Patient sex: F
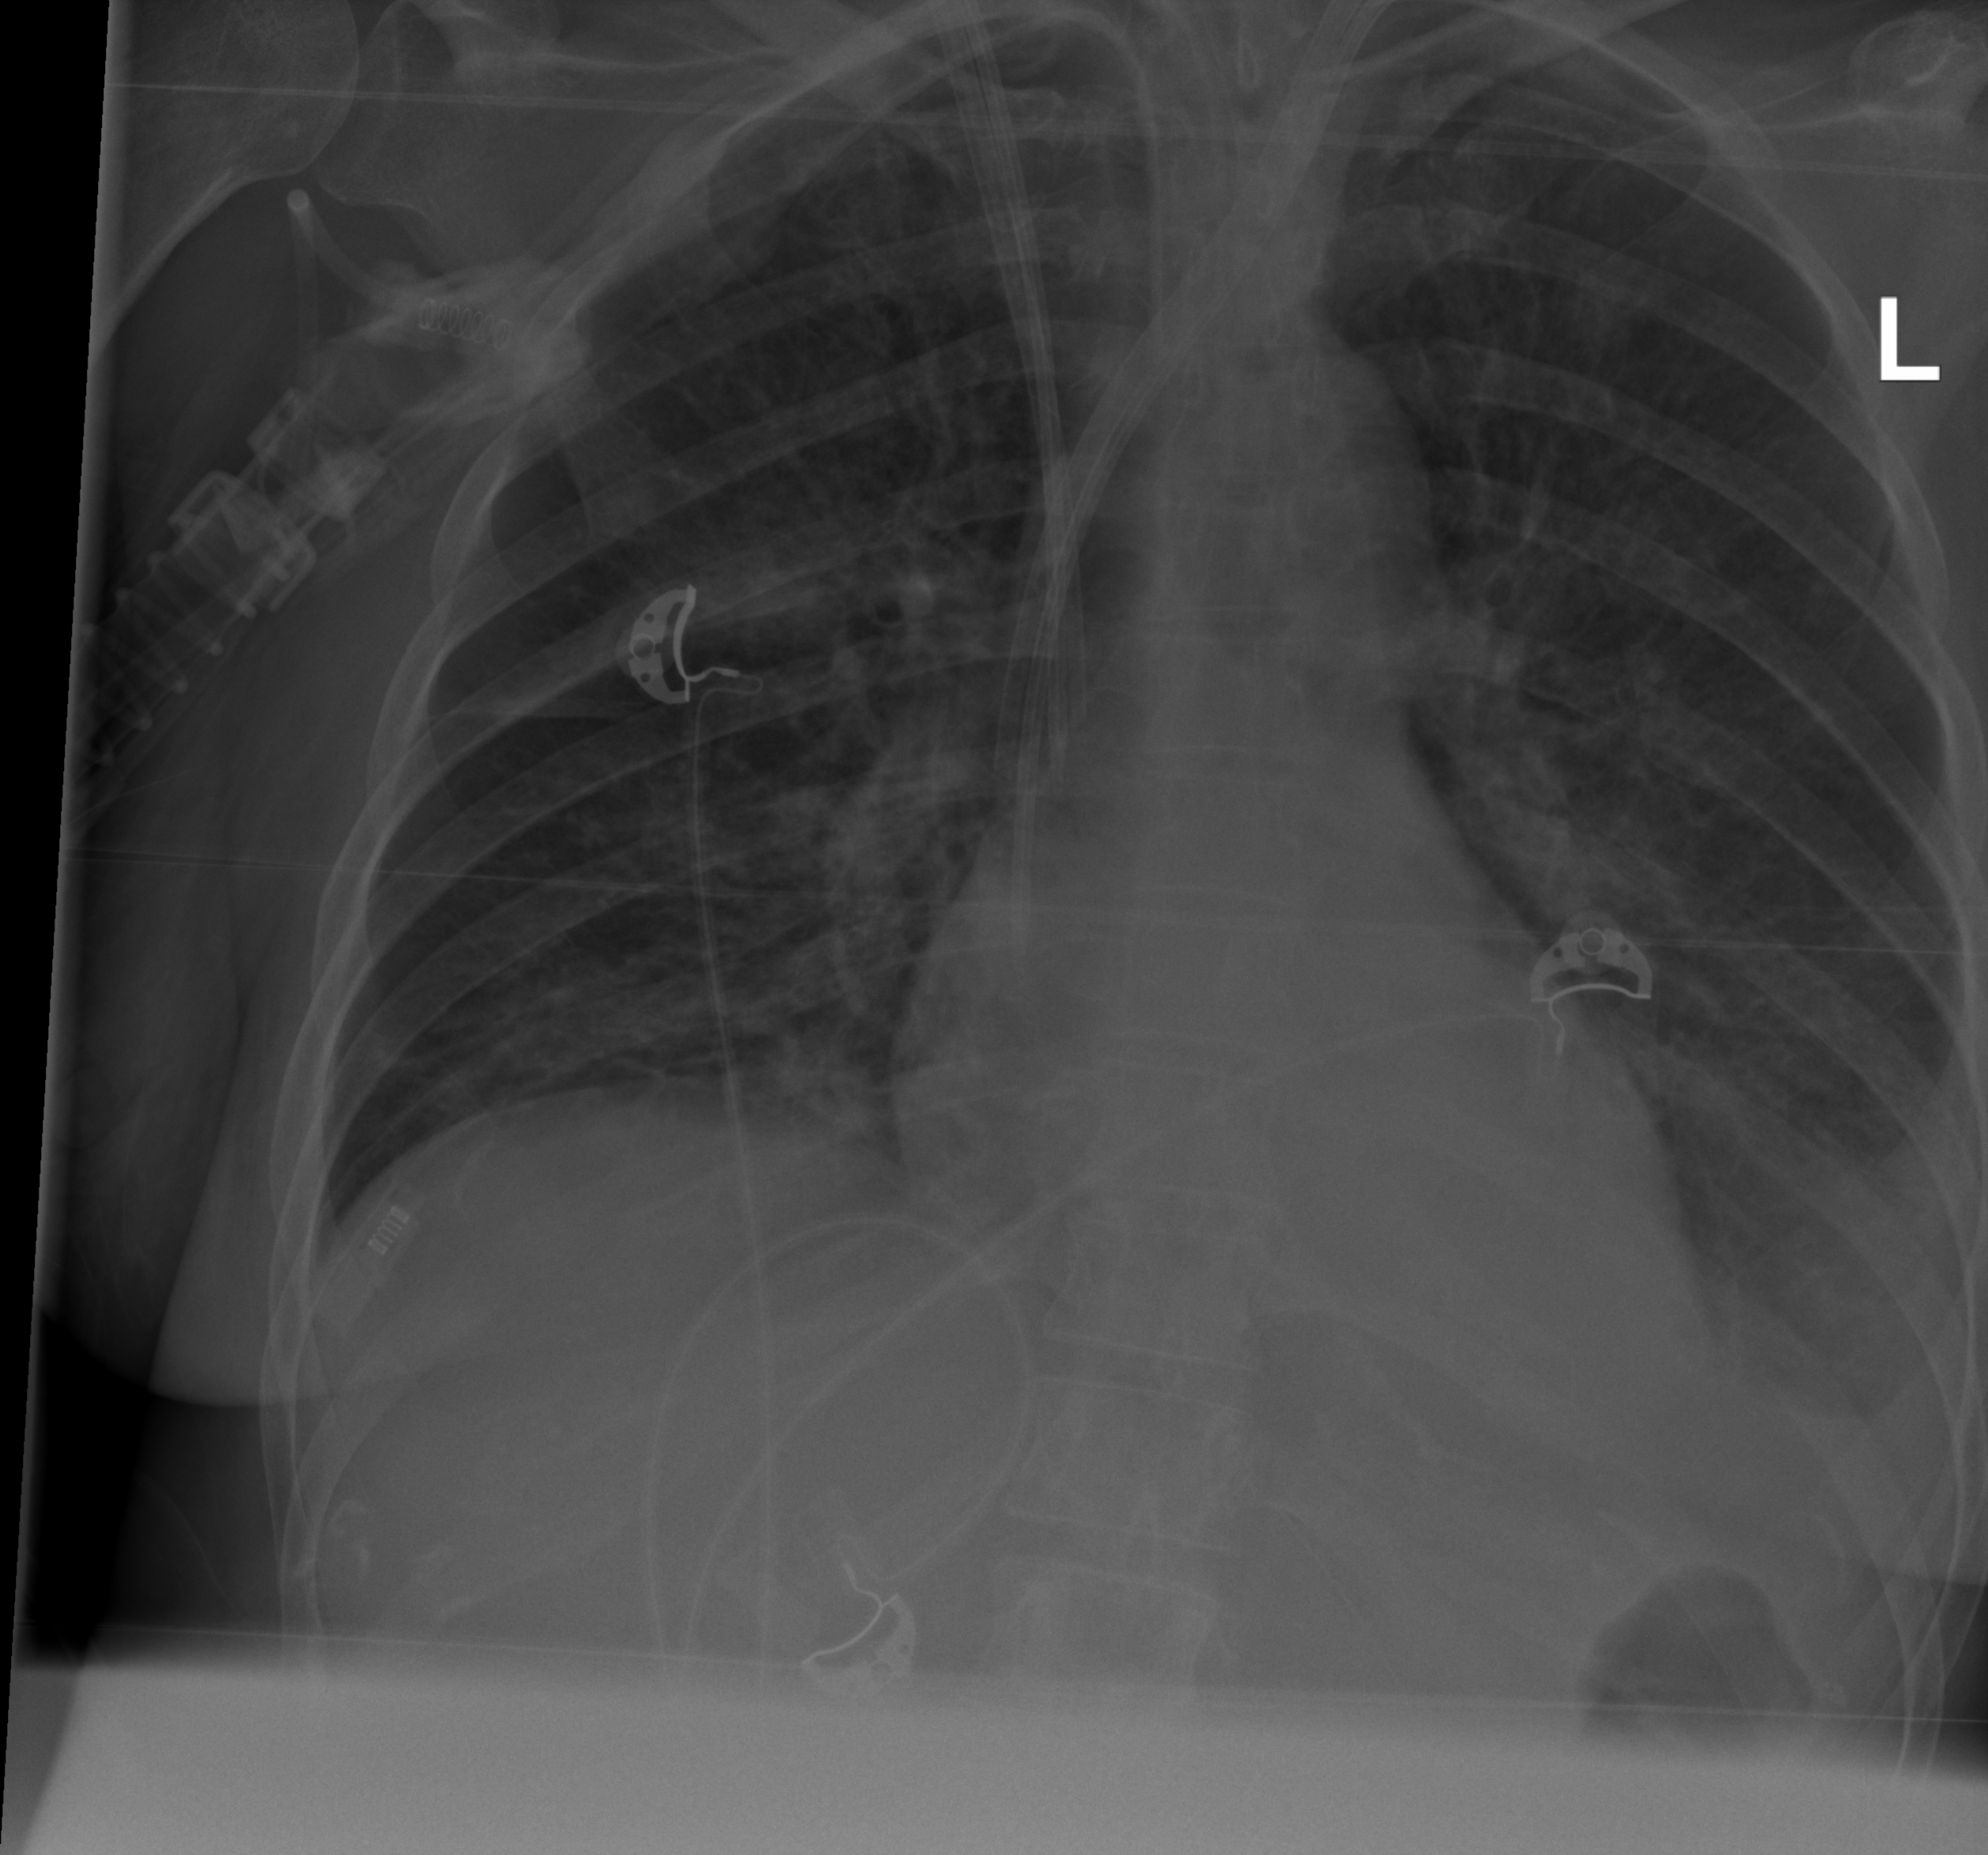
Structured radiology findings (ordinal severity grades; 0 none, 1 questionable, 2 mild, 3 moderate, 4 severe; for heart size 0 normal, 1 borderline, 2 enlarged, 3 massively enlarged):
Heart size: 0
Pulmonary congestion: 0
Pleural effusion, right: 0
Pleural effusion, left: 2
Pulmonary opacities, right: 2
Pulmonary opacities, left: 0
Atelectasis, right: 2
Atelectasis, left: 2